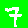
Digit: 7